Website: apple-inc
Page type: account-selection
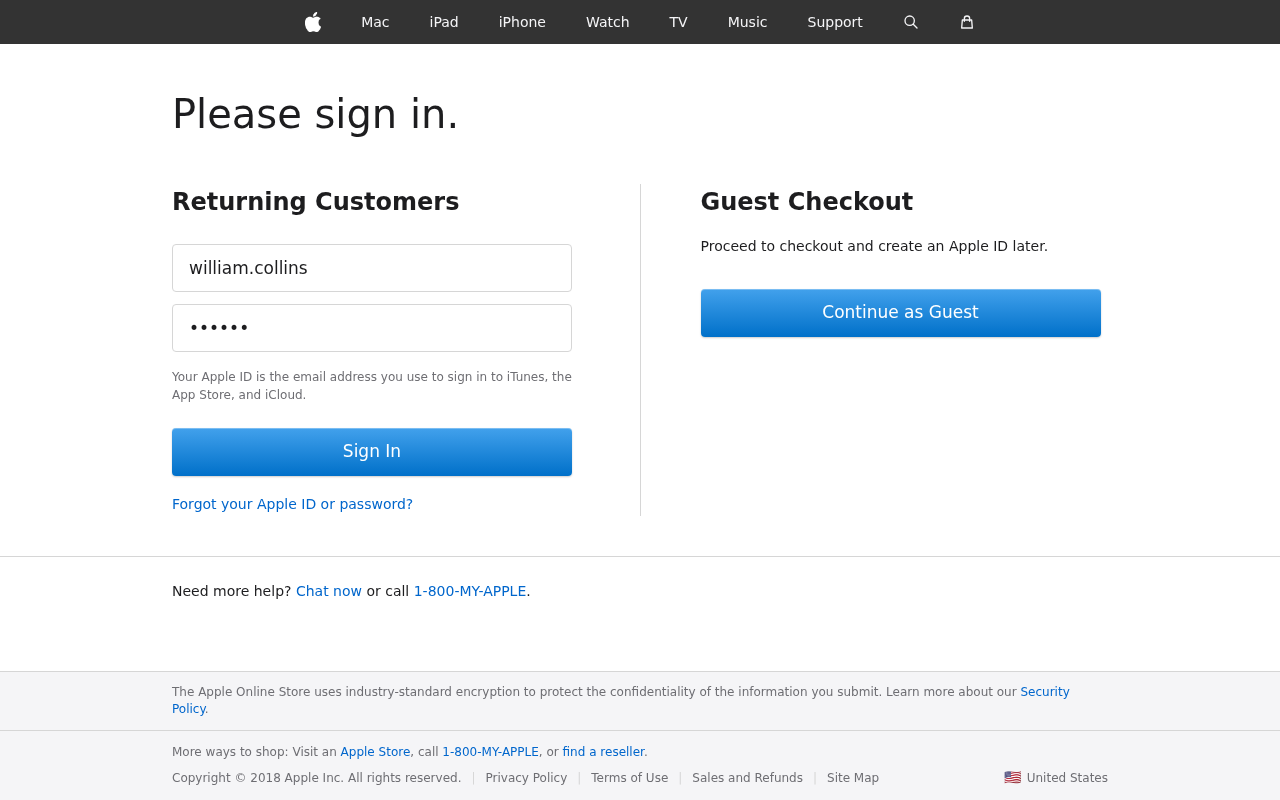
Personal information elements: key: PII_LOGIN_USERNAME
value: william.collins